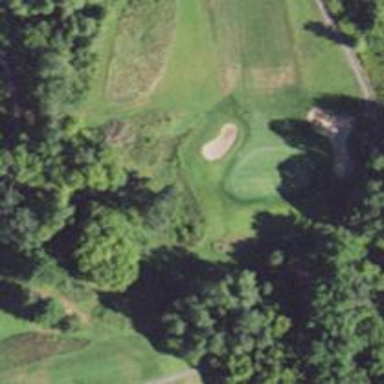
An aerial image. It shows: Pathway for golfing.